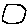
Label: circle